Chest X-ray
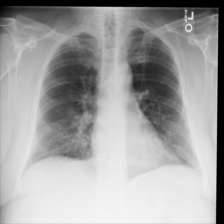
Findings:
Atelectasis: negative
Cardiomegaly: negative
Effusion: negative
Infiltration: negative
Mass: negative
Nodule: positive
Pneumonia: negative
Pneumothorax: negative
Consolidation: negative
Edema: negative
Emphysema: negative
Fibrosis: negative
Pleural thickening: negative
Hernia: negative